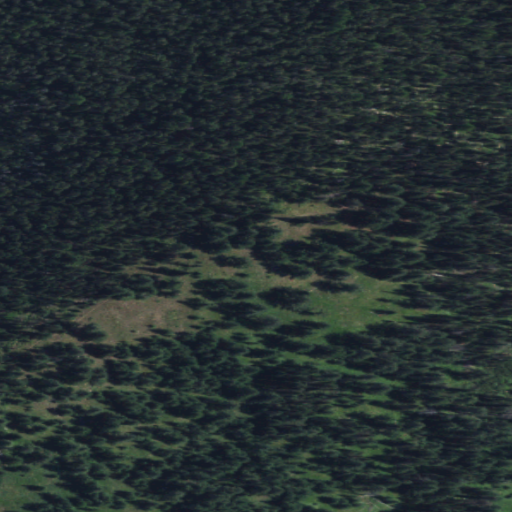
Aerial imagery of mountain in Washington named Mount Kit Carson containing only evergreen forest